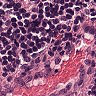
Metastatic tissue present: no